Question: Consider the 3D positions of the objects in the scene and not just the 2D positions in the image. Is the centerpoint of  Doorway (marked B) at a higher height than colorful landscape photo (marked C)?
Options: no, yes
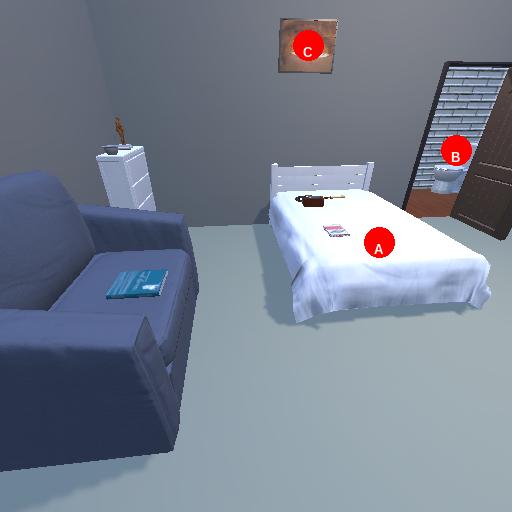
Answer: no